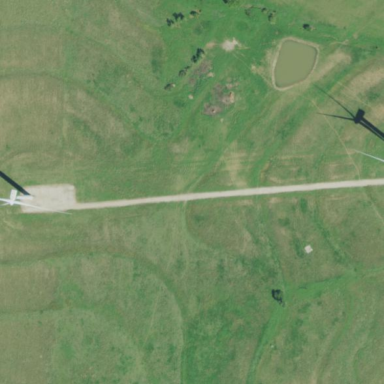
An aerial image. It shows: Windfarm landscape.